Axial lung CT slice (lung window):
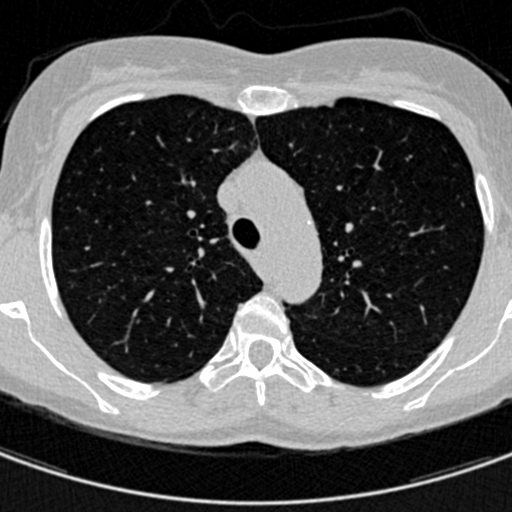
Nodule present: no